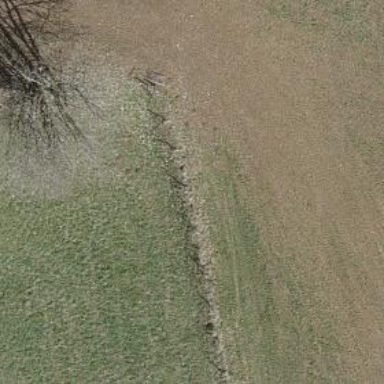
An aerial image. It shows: Dry stone wall barrier.